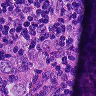
Metastatic tissue present: yes